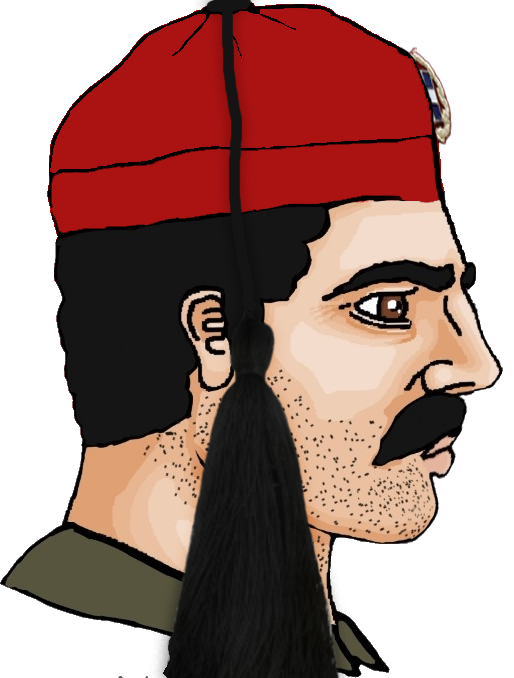
Label: 4_Yes_Chad